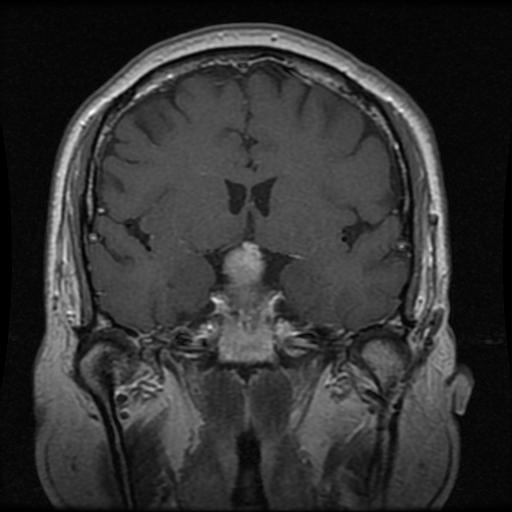
Label: pituitary